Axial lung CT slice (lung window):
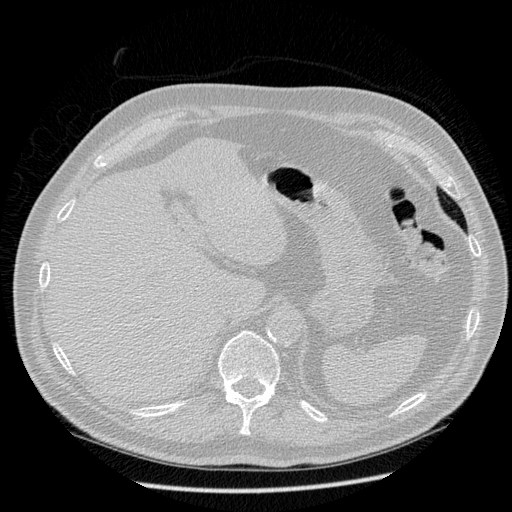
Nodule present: no